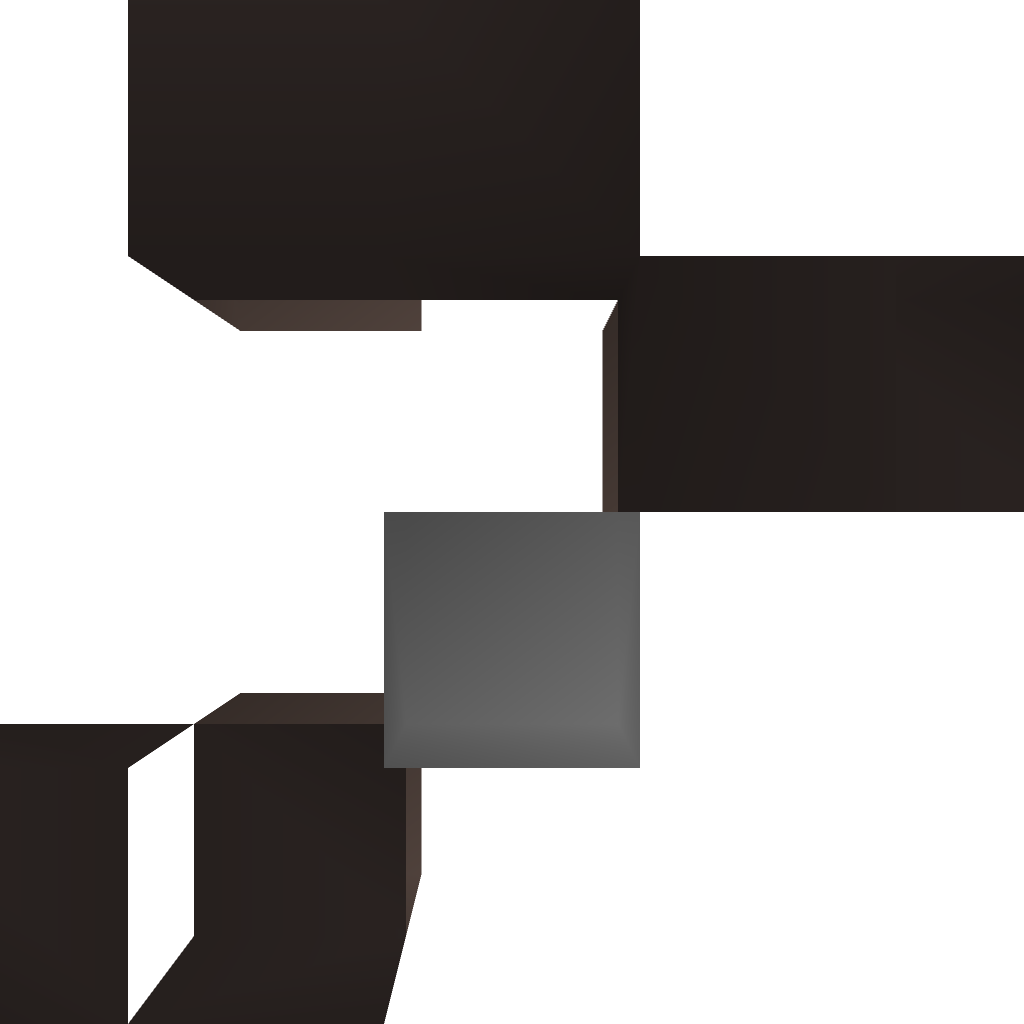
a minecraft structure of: Simple Automatic Furnace